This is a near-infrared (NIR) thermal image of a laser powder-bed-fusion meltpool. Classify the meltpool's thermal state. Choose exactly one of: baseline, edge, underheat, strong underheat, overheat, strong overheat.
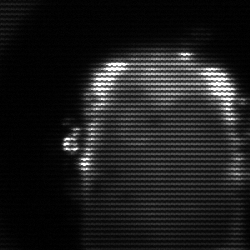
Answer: baseline